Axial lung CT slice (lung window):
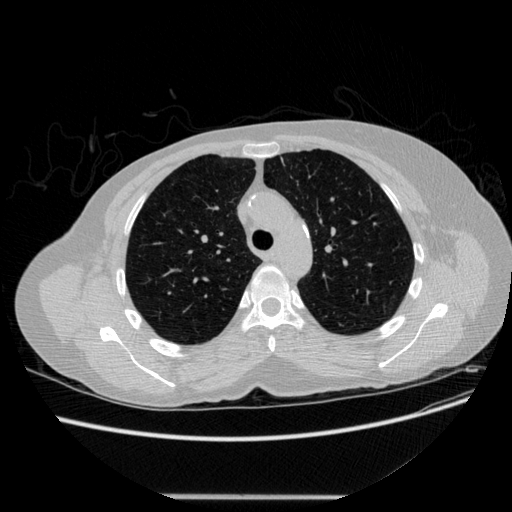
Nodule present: no